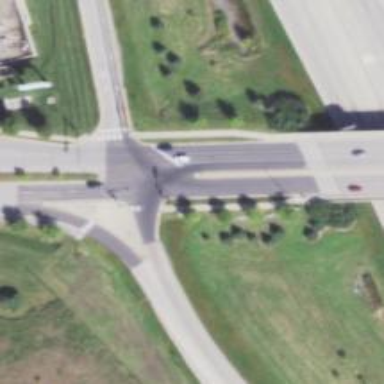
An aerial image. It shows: Zebra crossing on the road.